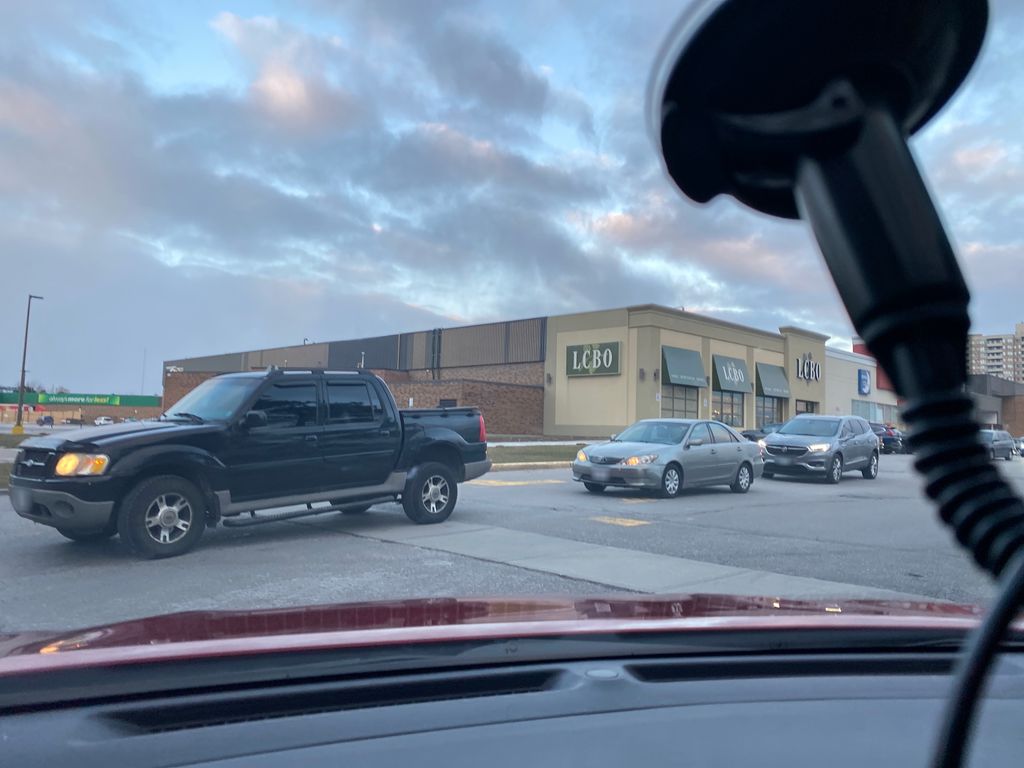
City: toronto